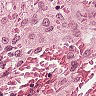
Metastatic tissue present: no